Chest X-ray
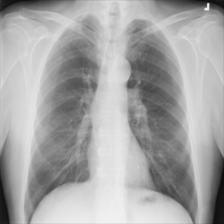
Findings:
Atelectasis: negative
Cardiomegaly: negative
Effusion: negative
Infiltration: negative
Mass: negative
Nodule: negative
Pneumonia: negative
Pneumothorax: negative
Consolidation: negative
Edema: negative
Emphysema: negative
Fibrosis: negative
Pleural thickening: negative
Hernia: negative